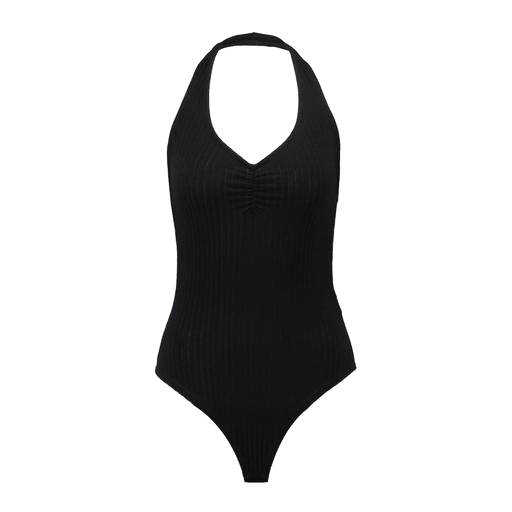
black plunge bodysuit, black one piece, black halterneck, white background